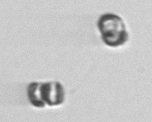
Label: Thalassiosira_sp_aff_mala